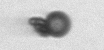
Label: bead